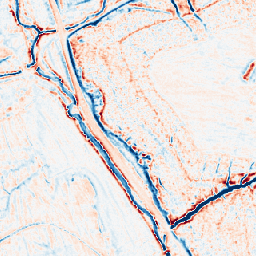
Category: multiscale
Decomposition family: dog_multiscale
Decomposition parameters: sigma_ratio: 1.6
n_scales: 3
base_sigma: 0.5
Upsampling method: nearest
Upsampling parameters: scale: 8
Upsampling scale: 8